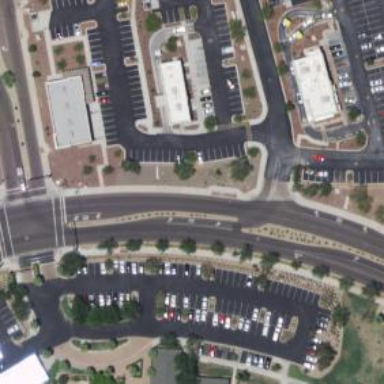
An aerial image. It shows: Secondary link road with asphalt surface.